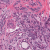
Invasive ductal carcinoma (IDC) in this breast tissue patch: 1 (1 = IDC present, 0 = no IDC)